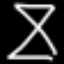
Label: hourglass